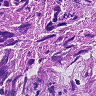
Metastatic tissue present: yes